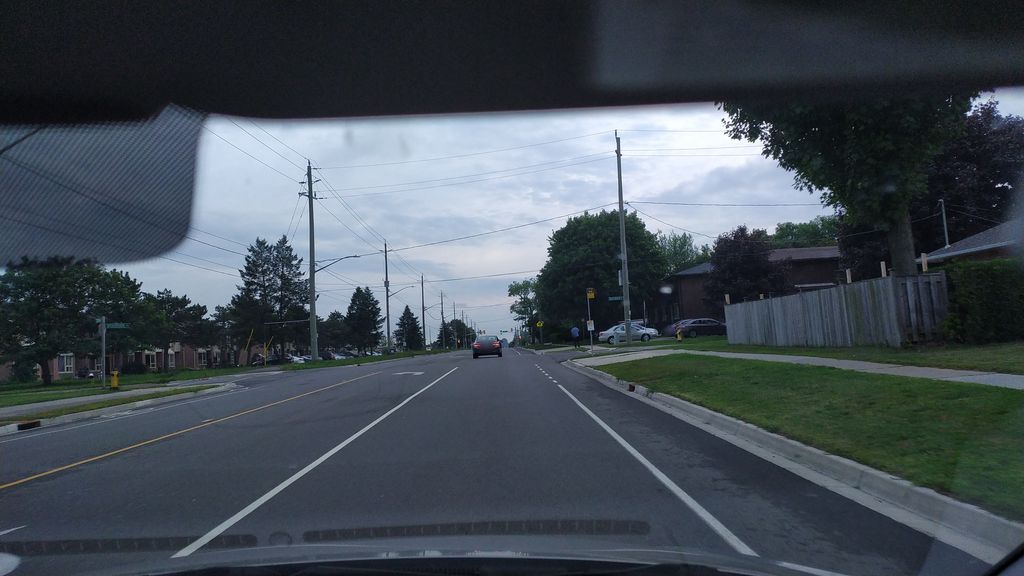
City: kitchener-waterloo